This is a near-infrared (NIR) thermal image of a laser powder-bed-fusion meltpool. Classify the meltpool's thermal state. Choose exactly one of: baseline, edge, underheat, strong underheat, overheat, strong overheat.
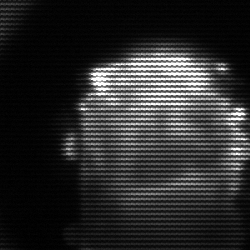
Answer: baseline